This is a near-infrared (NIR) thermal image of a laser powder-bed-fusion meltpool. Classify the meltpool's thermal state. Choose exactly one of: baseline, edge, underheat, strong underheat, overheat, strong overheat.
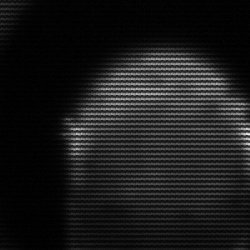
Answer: edge